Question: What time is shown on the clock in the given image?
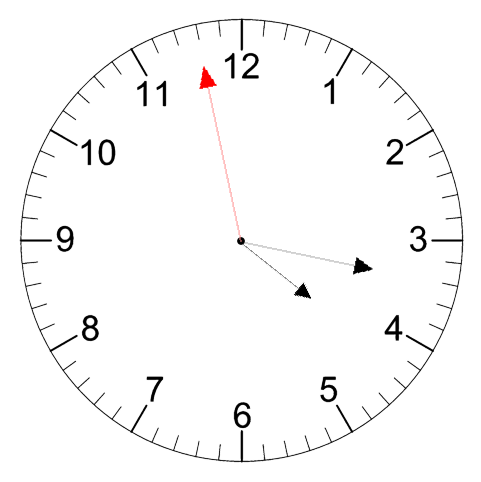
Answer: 04:16:58